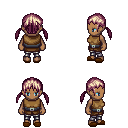
a pixel art fantasy rpg character, female body template, human, dark skin, leather chest armor, metal pants, white blonde twin-tailed hairstyle, brown slippers, four views (front, back, left, right), 2x2 character sprite sheet, small pixel art, hard edges, no anti-aliasing